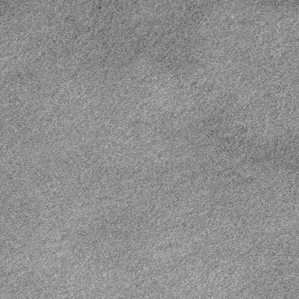
Label: frost